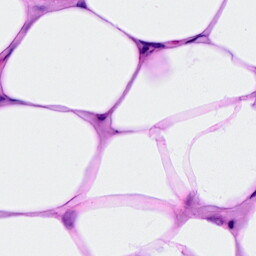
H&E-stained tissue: Breast